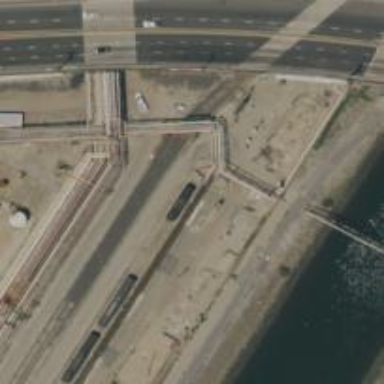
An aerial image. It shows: Railway yard used for servicing trains.